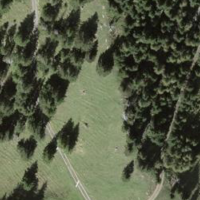
EUNIS habitat code: 26
Species observed at this site:
Campanula glomerata
Phyteuma orbiculare